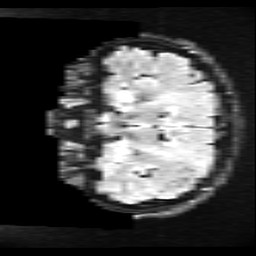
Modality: FLAIR
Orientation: coronal
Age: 28
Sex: female
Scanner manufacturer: ge
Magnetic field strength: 3 T
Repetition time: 11 s
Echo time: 0.1497 s